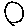
Label: circle